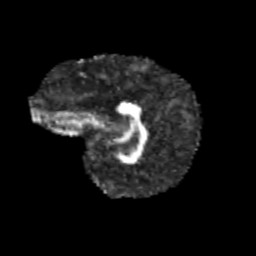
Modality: FA
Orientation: sagittal
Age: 11
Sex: female
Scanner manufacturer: siemens
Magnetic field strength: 3 T
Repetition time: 3.8 s
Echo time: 0.07 s